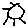
Label: sun